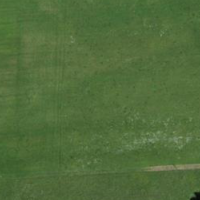
EUNIS habitat code: 25
Species observed at this site:
Tettigonia viridissima
Phaneroptera falcata
Coenonympha pamphilus
Gryllus campestris
Aglais urticae
Conocephalus fuscus
Roeseliana roeselii